Field crop: tomato
Growth stage: 1
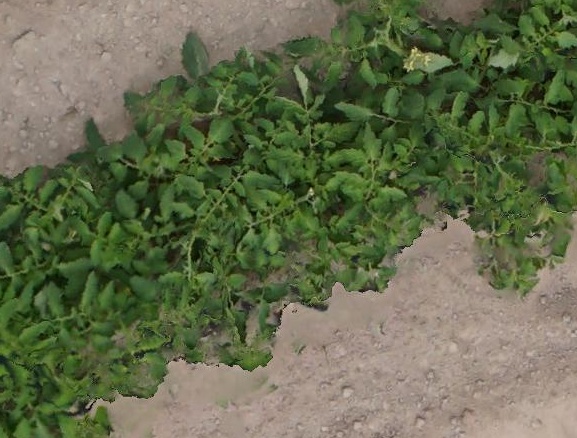
Species: tomato